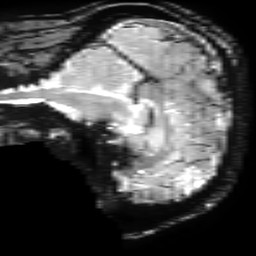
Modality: T2starw
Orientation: sagittal
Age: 44
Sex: male
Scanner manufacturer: ge
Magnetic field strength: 3 T
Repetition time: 0.65 s
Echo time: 0.02 s